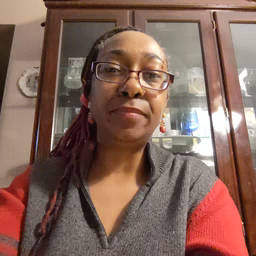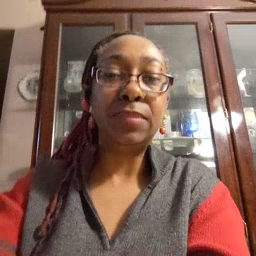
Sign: think